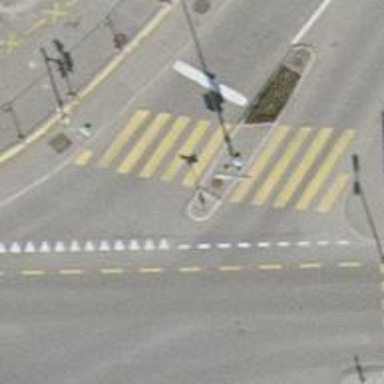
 identified as zebra crossing. It includes island."